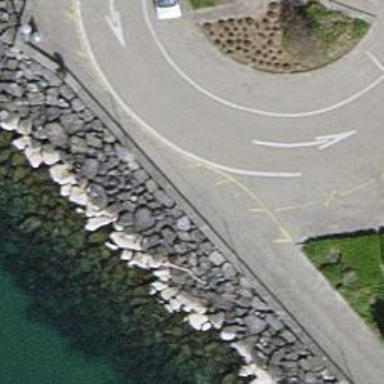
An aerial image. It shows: Path made of paving stones.